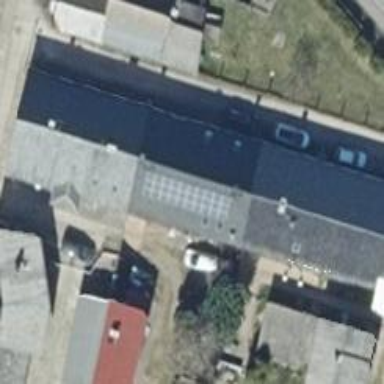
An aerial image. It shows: Solar photovoltaic panel generator producing electricity in small installation.